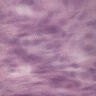
Metastatic tissue present: yes